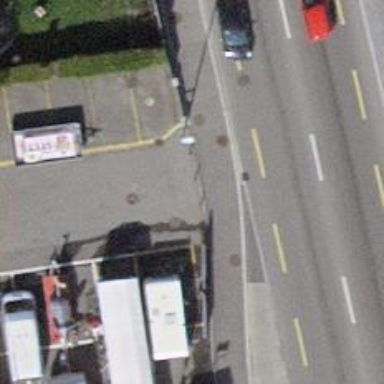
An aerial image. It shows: Bollard barrier.